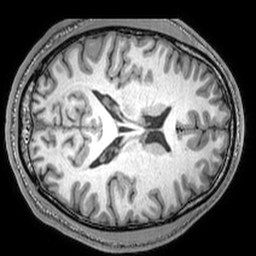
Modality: T1w
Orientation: axial
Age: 24
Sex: male
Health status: healthy
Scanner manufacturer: philips
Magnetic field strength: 3 T
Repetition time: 0.007039 s
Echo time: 0.003181 s